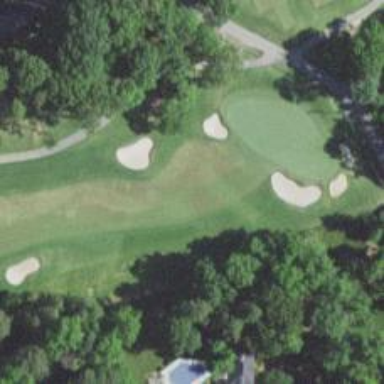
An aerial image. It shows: View of golf hole.